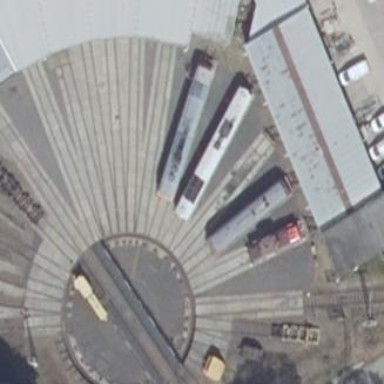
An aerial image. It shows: Railway turntable.